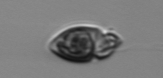
Label: Katodinium_or_Torodinium